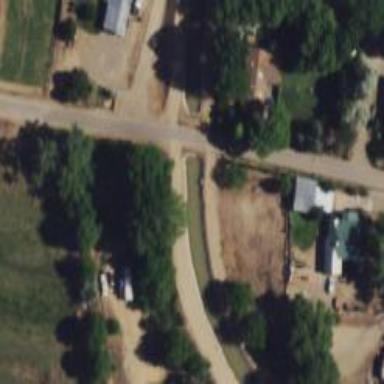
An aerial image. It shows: Residential road with bridge.